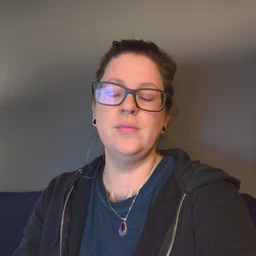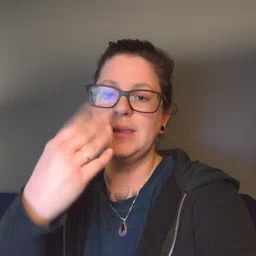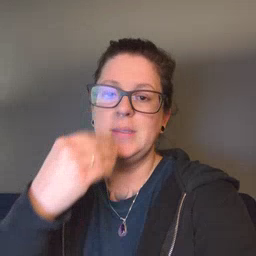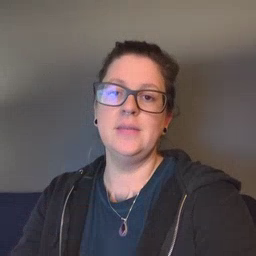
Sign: sleepy